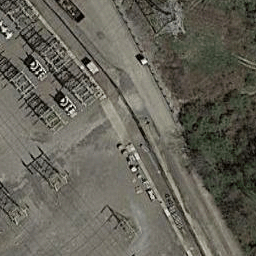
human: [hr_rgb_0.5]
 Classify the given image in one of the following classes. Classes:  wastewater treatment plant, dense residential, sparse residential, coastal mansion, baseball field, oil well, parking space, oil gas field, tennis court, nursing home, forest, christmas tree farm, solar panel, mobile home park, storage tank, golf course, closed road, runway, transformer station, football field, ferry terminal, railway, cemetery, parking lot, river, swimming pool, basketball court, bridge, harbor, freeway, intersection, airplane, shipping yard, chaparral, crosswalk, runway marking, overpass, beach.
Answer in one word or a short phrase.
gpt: transformer station